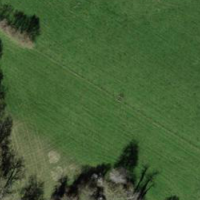
EUNIS habitat code: 52
Species observed at this site:
Corvus corone
Alauda arvensis
Fringilla montifringilla
Sturnus vulgaris
Emberiza citrinella
Milvus milvus
Turdus pilaris
Pica pica
Passer domesticus
Aegithalos caudatus
Buteo buteo
Falco tinnunculus
Turdus iliacus
Turdus merula